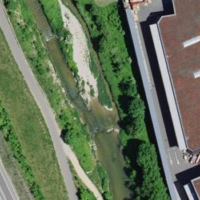
EUNIS habitat code: 56
Species observed at this site:
Polyommatus icarus
Anthyllis vulneraria